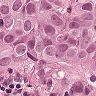
Metastatic tissue present: yes